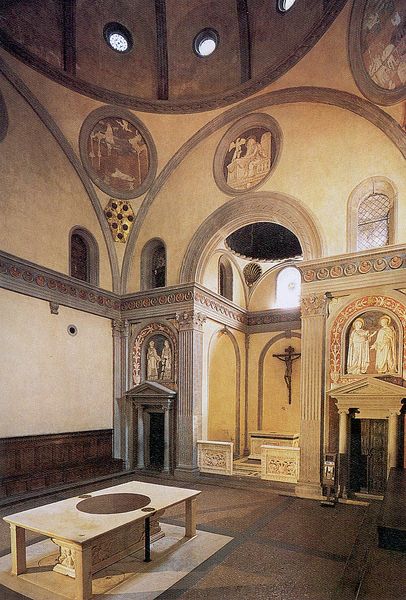
Titel: San Lorenzo, Sagrestia Vecchia (Raumfoto)
Künstler: Filippo Brunelleschi
Standort: Firenze
Institution: Basilica di San Lorenzo / Sagrestia Vecchia
Schlagwörter: gemälde, schatten, weiß, gelb, ocker, braun, fenster, grau, licht, marmor, raum, säulen, tisch, tür, gebäude, wand, architektur, innenraum, kirche, sonne, boden, innen, renaissance, oval, rund, relief, bilder, bogen, italien, türen, giebel, figuren, rundbogen, kuppel, gestühl, jugendstil, detail, wandmalerei, innenansicht, lichteinfall, platte, foto, fotografie, bögen, eingang, nische, gewölbe, antike, kirch, kreuz, rundfenster, dom, tageslicht, rippen, mosaik, zwickel, altar, rom, sandfarben, portal, römer, wappen, schranke, gesims, sarg, okuli, grab, jesus, apsis, rundbögen, fresken, florenz, chor, kapelle, kruzifix, tempel, heilige, wien, freundlich, klassik, rennaissance, schrein, absperrung, osten, fesnter, gebälk, lisenen, tympanon, brunelleschi, medici, rundbogenfenster, gesimse, nieschen, gliederung, tondi, sarkophag, taufbecken, medaillons, synagoge, sakristei, runde fenster, frescen, byzanz, medallions, heilge, san lorenzo, mosche, einfall, kichen, wandrelief, chorschranken, wandflächen, fensteer, schranken, rekief, capella, schildbögen, sakristai, altarniesche, rundbilder, alte sakristei, aussatattung, capella pazzi, fillippo brunelleschi, pazzi, sarlophag, wandreliefs, tempelkirche